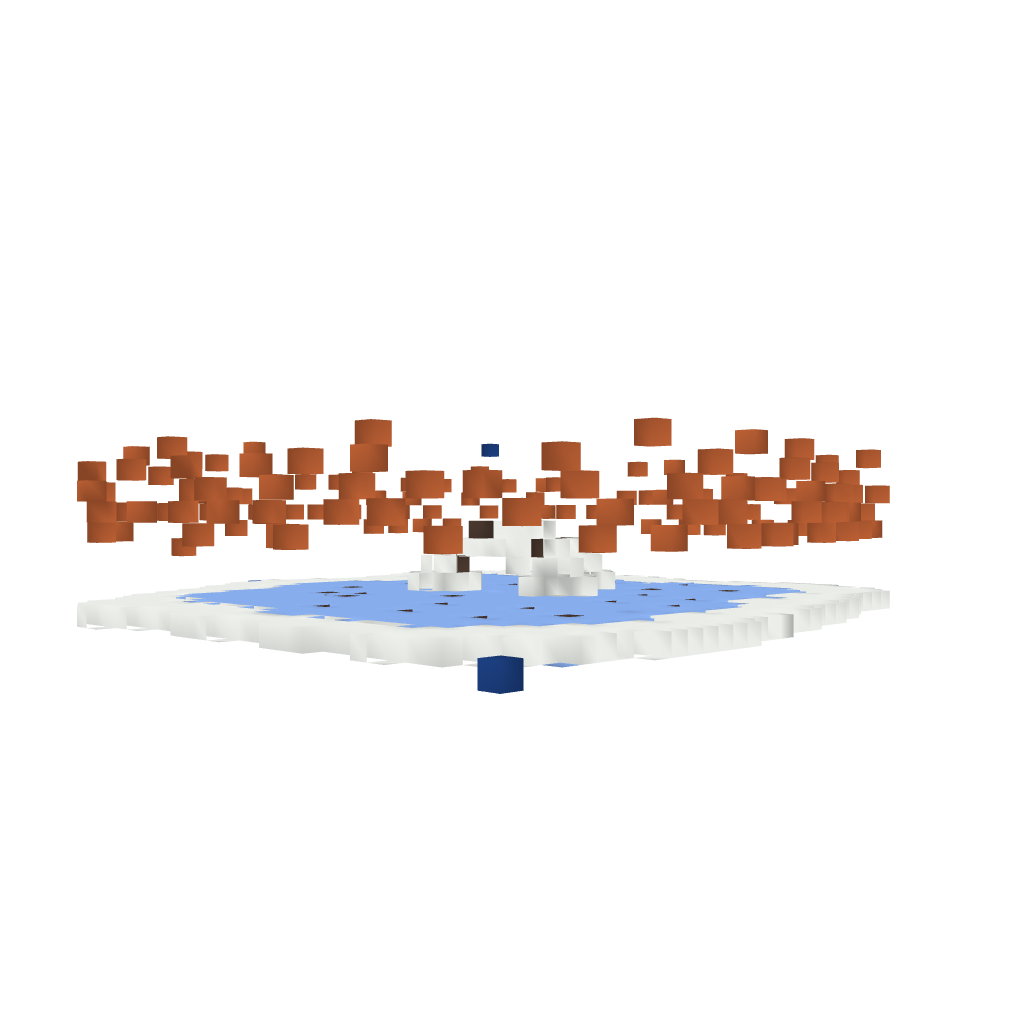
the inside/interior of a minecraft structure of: Ice Arena